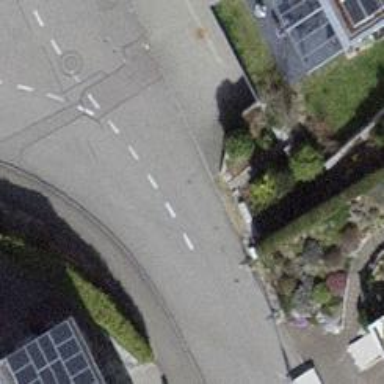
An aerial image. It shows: Smoothly paved residential road.